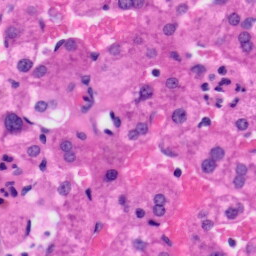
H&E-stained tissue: Liver